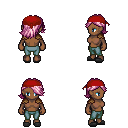
a pixel art fantasy rpg character, female body template, human, dark skin, leather shoulder armor, teal pants, pink swoop hairstyle, red bandana, gray slippers, four views (front, back, left, right), 2x2 character sprite sheet, small pixel art, hard edges, no anti-aliasing